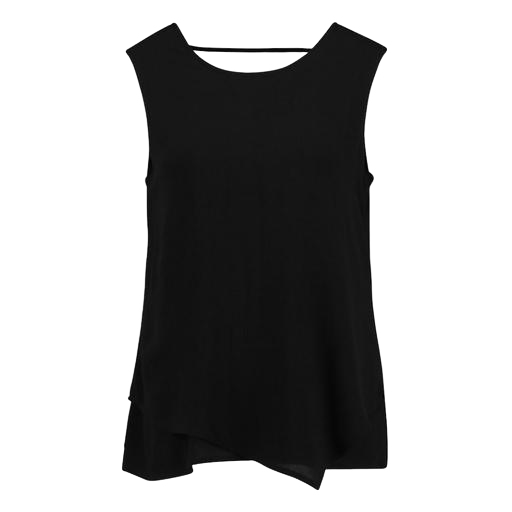
black drape back crew tank, black sleeveless layered hi-lo top, black sleeveless high-low top only macy, white background